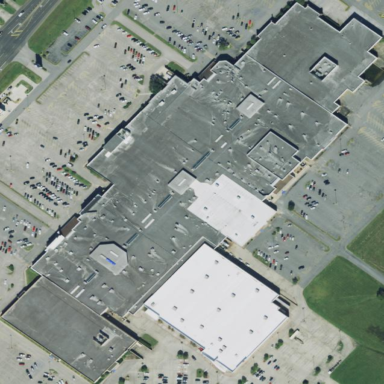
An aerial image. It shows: Mall building.